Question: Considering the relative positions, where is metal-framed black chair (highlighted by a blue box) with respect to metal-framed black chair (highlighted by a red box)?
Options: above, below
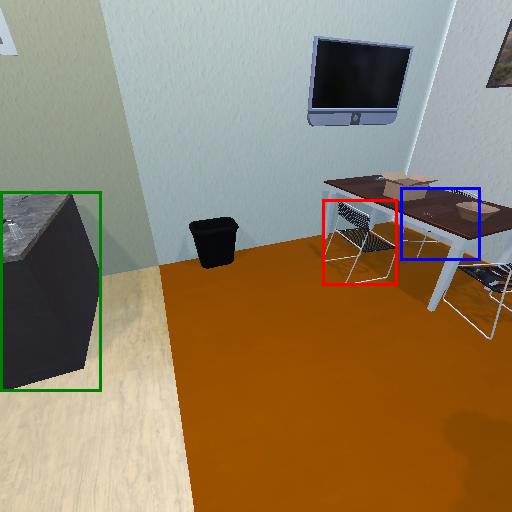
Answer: above